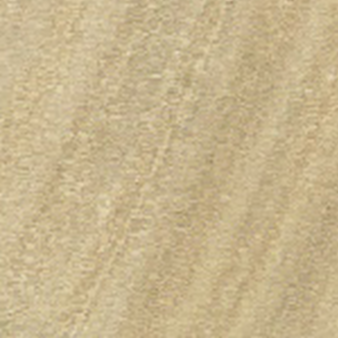
Label: other